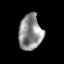
Tissue: prostate
Cell type: Myeloid cells
Senescence score: 0.3197
Nuclear area (px): 813
Mean DAPI intensity: 142.234